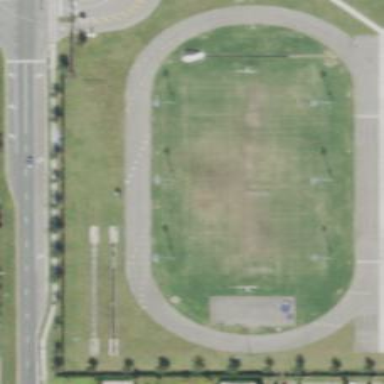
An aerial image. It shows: Track in leisure land.